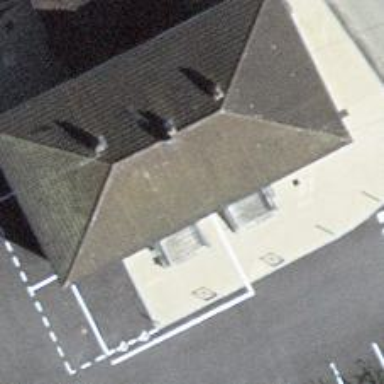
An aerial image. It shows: Town hall.